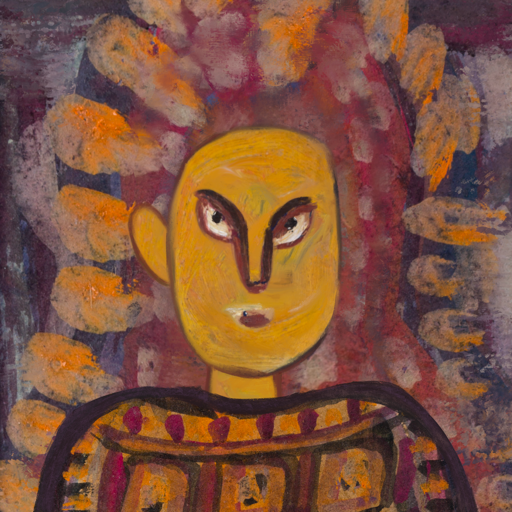
Background: Doll, Head And Neck Front: After_Raid, Face Front: After_Raid, Bust: Doll, Hair Front: Blank, Head Accessory: Blank, Second Necklace: Blank, Necklace: Blank, Baby: Blank